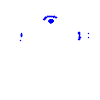
Particle: electron